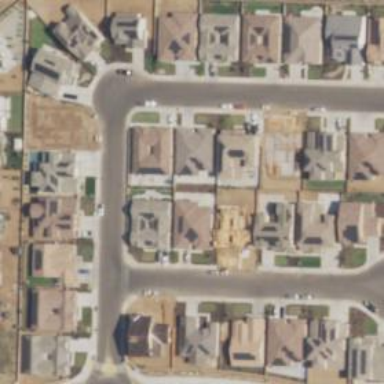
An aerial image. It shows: Residential area consisting of single-family residential properties.